Aerial crown-view tile of a tropical tree (Barro Colorado Island, Panama), acquired 20241216:
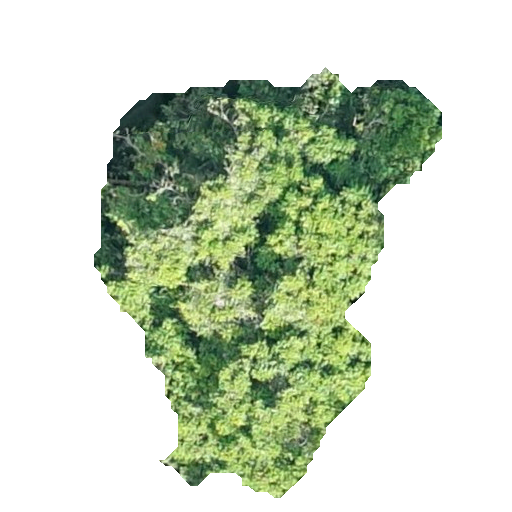
Species: Protium stevensonii
GBIF accepted scientific name: Tetragastris panamensis
Crown area: 137.881 m²